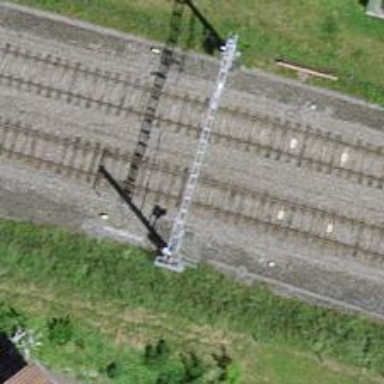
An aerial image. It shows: Railway signal.